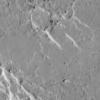
Label: not_dusty